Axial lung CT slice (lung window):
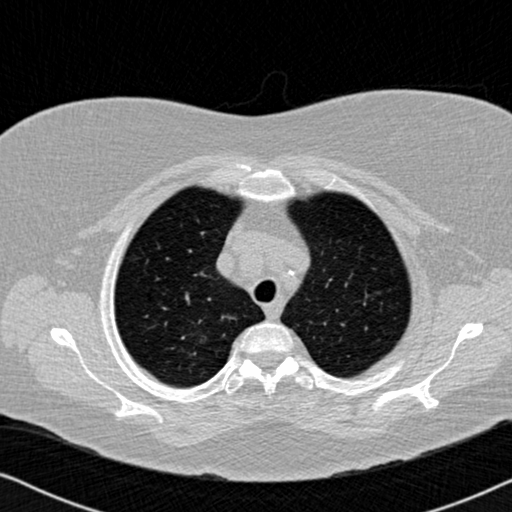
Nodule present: yes
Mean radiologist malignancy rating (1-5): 3